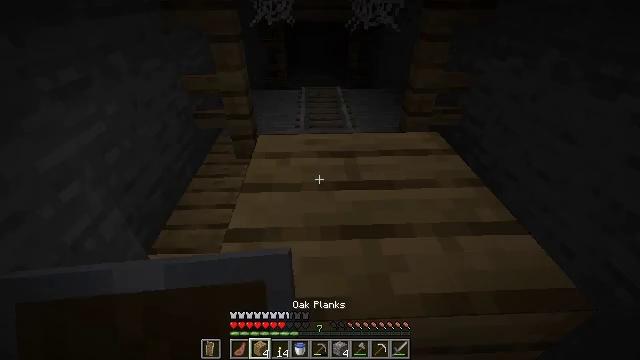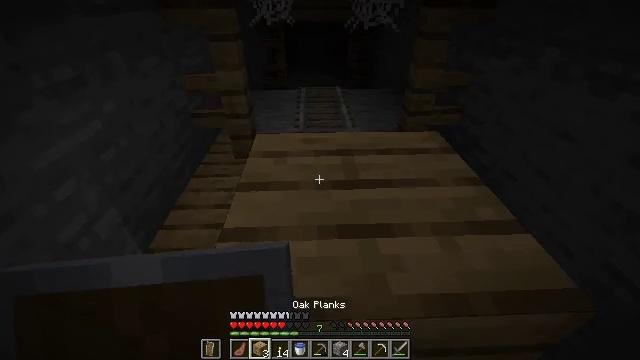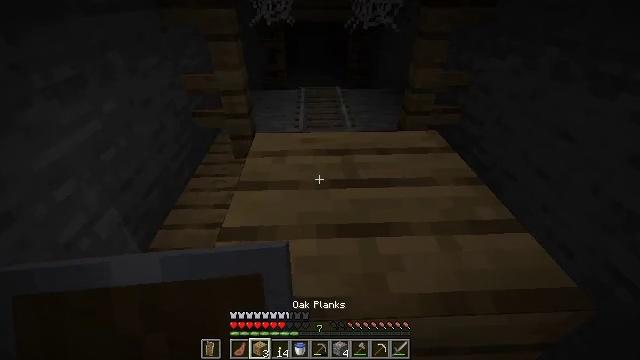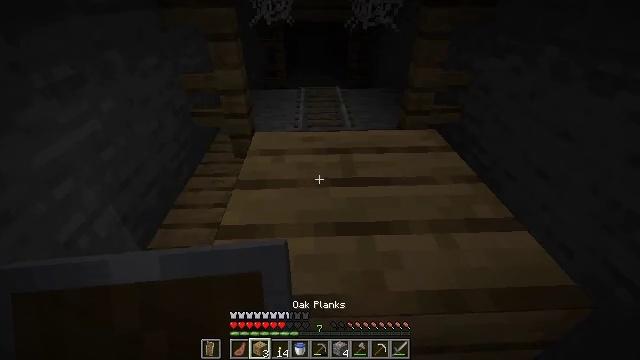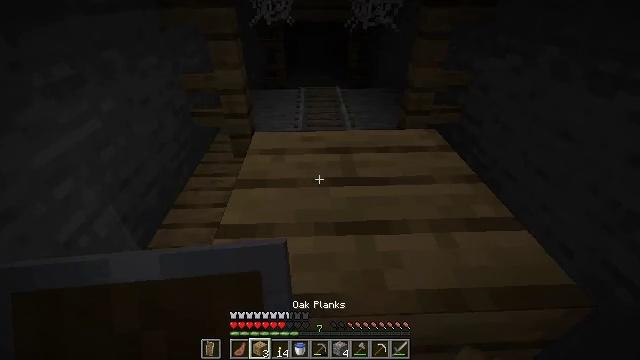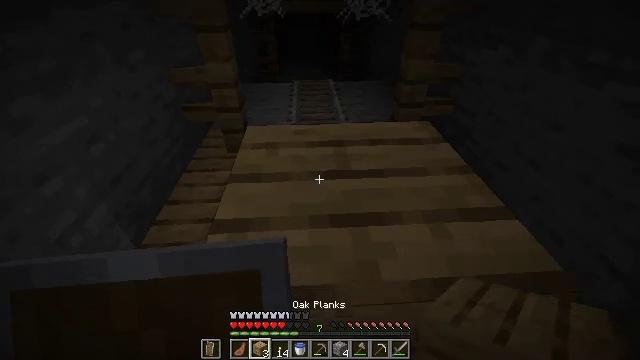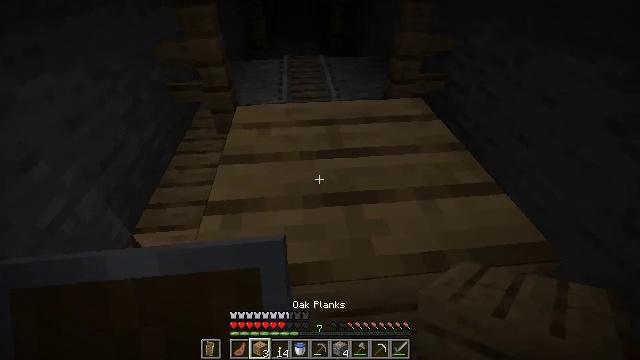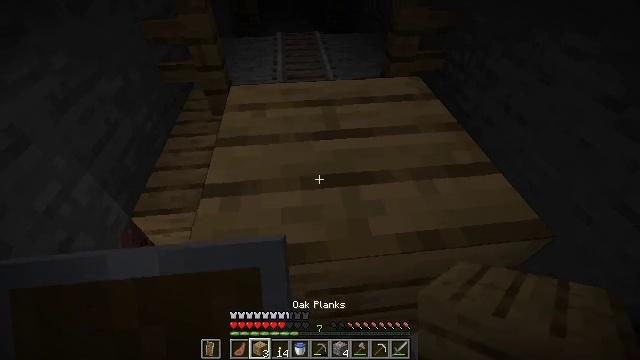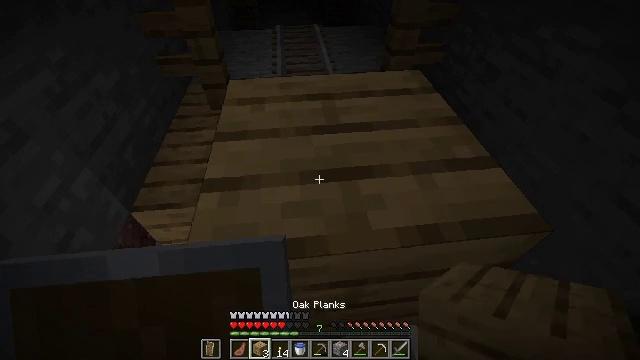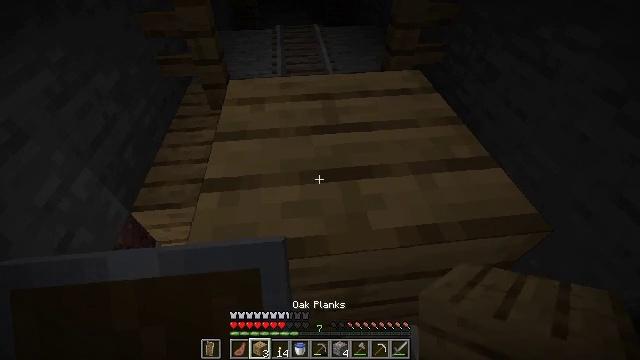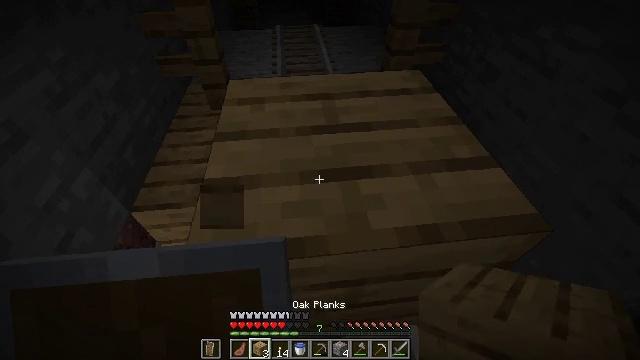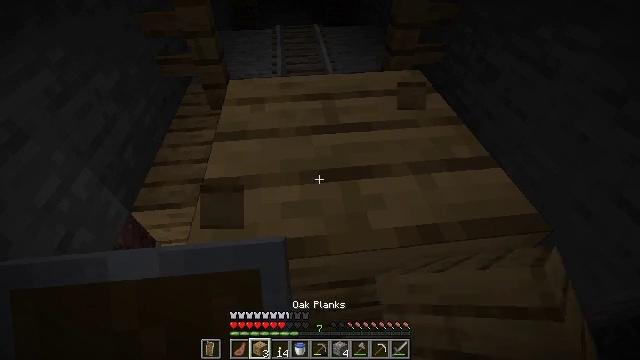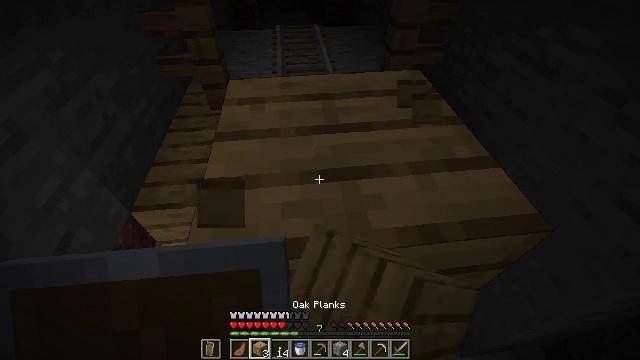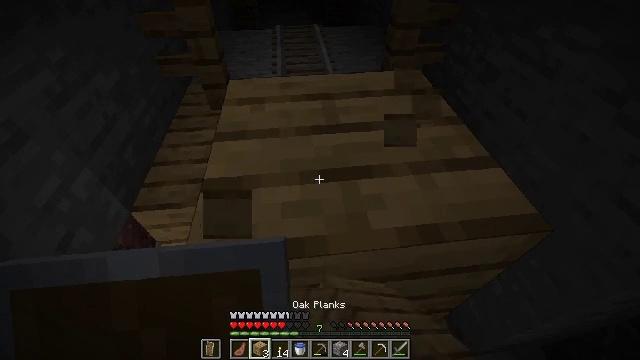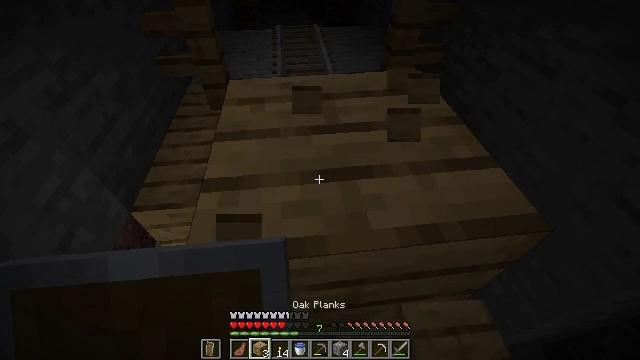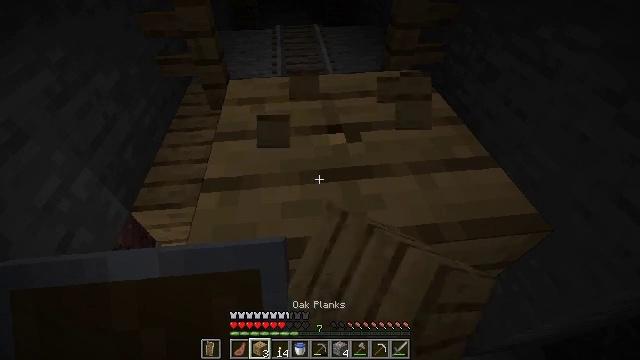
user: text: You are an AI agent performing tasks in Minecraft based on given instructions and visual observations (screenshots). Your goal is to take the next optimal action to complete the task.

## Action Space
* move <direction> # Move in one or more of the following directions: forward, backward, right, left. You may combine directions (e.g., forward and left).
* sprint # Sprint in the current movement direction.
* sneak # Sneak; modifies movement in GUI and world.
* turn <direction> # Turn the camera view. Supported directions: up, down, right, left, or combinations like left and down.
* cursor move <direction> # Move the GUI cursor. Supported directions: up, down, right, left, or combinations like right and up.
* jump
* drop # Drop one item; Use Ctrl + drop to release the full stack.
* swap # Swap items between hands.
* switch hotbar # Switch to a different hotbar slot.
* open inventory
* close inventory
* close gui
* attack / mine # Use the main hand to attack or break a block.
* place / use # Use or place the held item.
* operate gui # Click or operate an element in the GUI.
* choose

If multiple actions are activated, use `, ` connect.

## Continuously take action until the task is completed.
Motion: motion action
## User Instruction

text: Gather some oak planks.
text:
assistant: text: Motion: move forward
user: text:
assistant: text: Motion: move forward
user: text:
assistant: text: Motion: no_op
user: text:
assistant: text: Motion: no_op
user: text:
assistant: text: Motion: turn right and down
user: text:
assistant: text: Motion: turn right and down
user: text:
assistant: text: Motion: turn down
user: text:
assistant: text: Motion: turn down
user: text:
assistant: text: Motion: no_op
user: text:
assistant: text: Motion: attack / mine
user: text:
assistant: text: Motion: attack / mine
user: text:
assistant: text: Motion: attack / mine
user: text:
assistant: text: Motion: attack / mine
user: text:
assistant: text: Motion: attack / mine
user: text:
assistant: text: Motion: attack / mine
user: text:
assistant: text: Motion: attack / mine
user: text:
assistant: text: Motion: attack / mine
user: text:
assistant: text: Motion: attack / mine
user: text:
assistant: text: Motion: attack / mine
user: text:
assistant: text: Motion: attack / mine
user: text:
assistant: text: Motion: attack / mine
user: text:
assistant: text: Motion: attack / mine
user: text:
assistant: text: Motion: attack / mine
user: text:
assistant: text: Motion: attack / mine
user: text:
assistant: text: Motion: attack / mine
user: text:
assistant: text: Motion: attack / mine
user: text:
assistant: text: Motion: attack / mine
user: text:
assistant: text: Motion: no_op
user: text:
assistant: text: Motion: no_op
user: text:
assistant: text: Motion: no_op